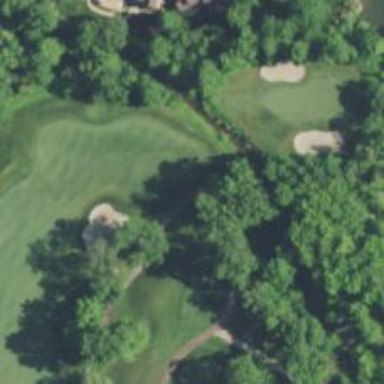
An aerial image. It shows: Path for both roads and golfers.